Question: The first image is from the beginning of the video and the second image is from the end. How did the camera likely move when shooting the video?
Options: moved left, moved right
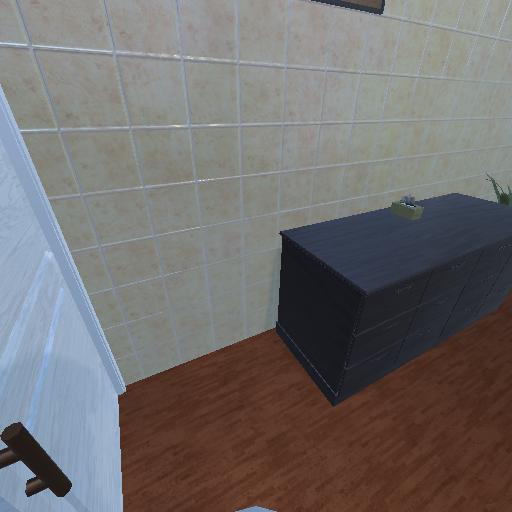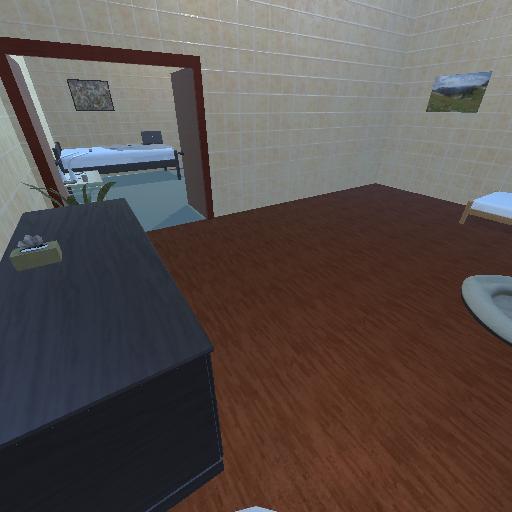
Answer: moved left